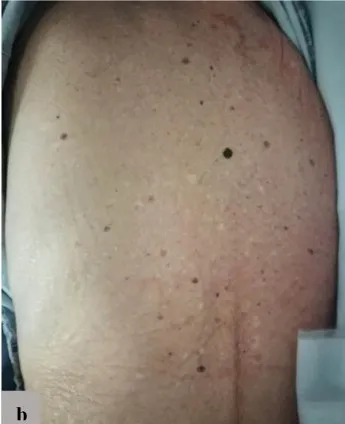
After treatment: erythema basically disappeared.
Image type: medical_photograph (skin_photograph)